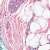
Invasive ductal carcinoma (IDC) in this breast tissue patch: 0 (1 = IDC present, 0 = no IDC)